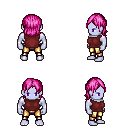
a pixel art fantasy rpg character, male body template, dark elf, purple skin, maroon sleeveless shirt, gold greaves, pink long bangs hairstyle, four views (front, back, left, right), 2x2 character sprite sheet, small pixel art, hard edges, no anti-aliasing